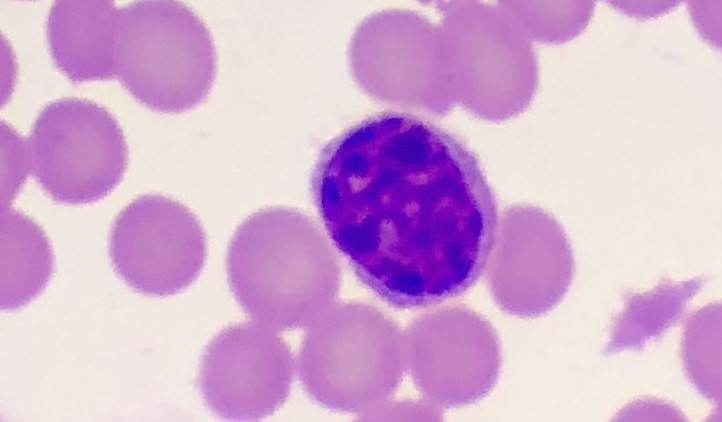
White blood cell type: Lymphocyte